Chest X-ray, PA view. Patient: 49 years old, sex M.
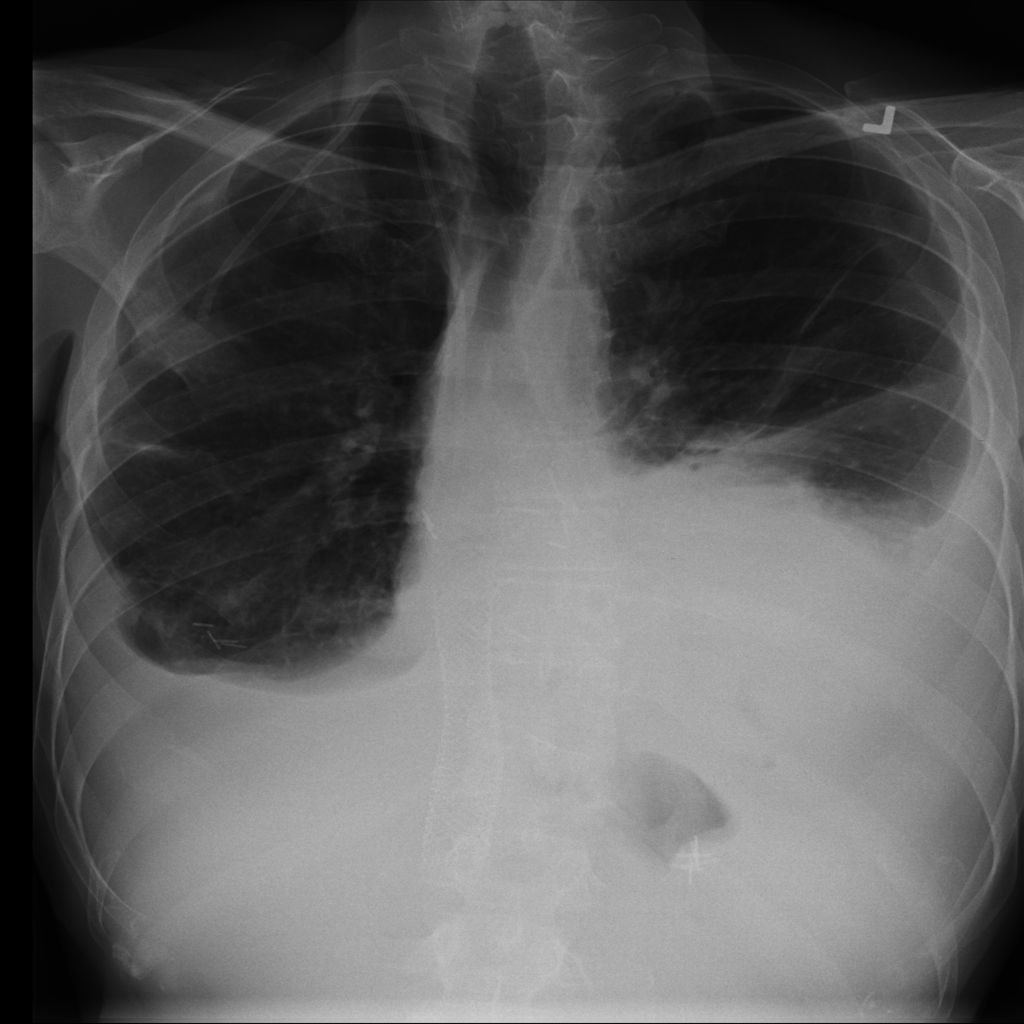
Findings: No Finding